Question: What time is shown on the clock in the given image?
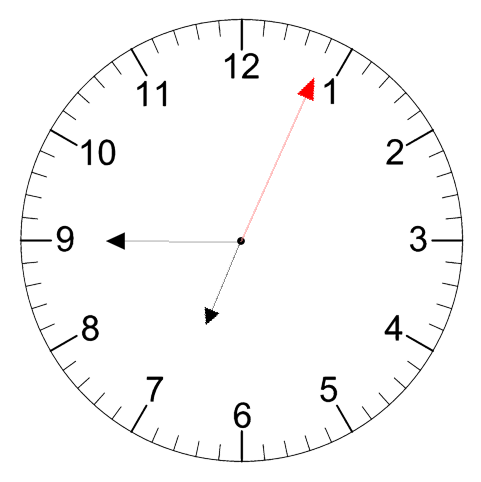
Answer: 06:45:04